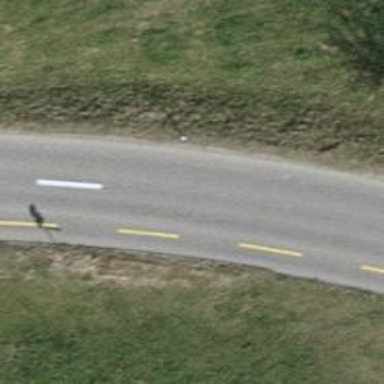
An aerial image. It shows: Tertiary road with asphalt surface. The road has designated cycle lane on the left.